Question: In the source code, Outlook.com has this:
'''
<title>Outlook.com - [my email address]</title>
'''
However, when the page is run in a browser it displays with the title underlined in a browser tab:

I am running Firefox 33.0 on Windows XP, however this persists on Firefox 33.0.2 on Windows 7.
How is this possible? There doesn't seem to be any CSS rules defined for the title tag. Is it even possible to style the title tag?
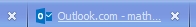
Answer: do you have Webmail notifier installed? <URL>